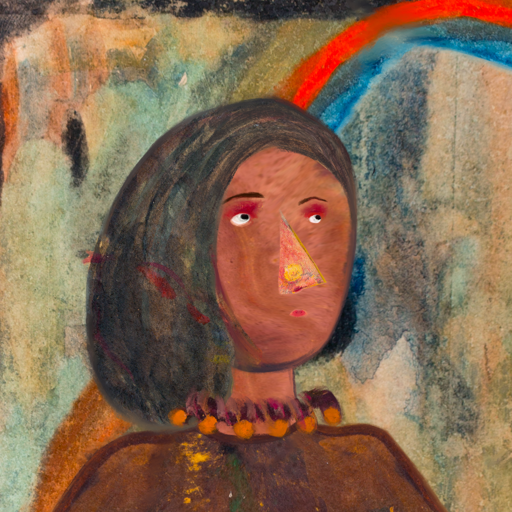
Background: Childish, Head And Neck Side: Mother_And_Son_Mother, Face Side: Irani, Bust: Comrade, Hair Side: Gypsy_Mother, Head Accessory: Blank, Second Necklace: Blank, Necklace: Doll, Baby: Blank